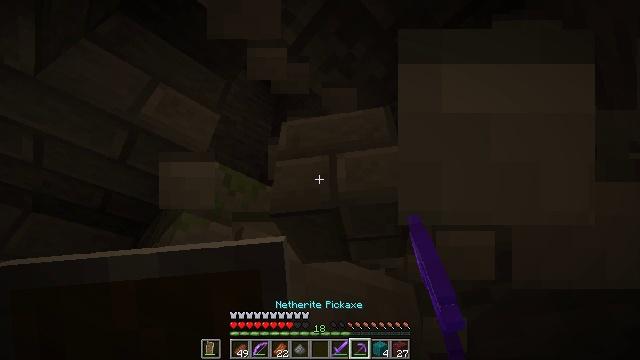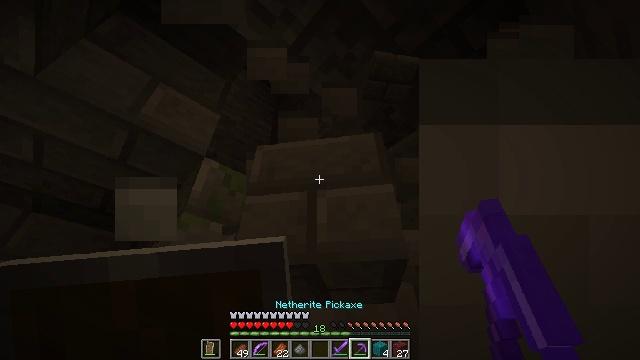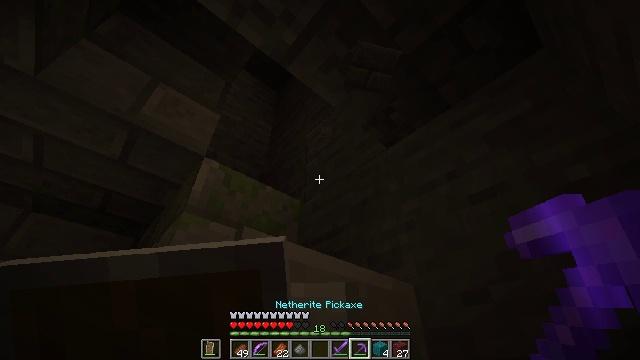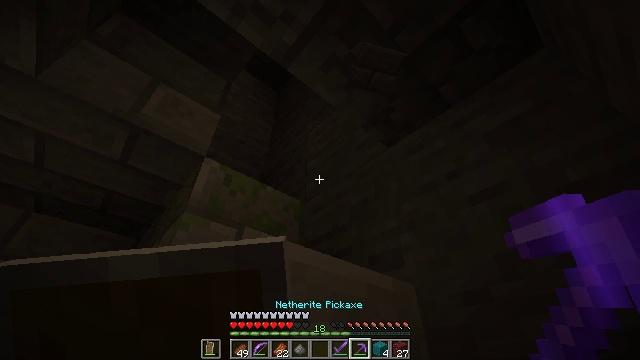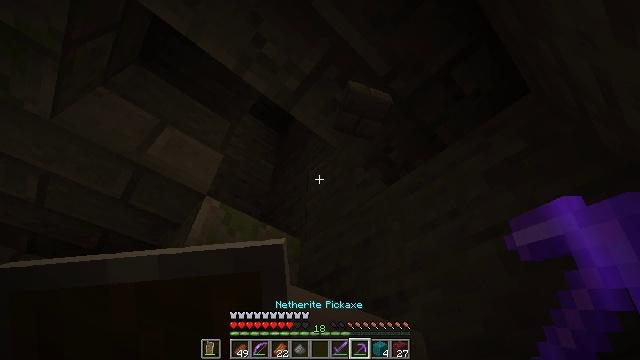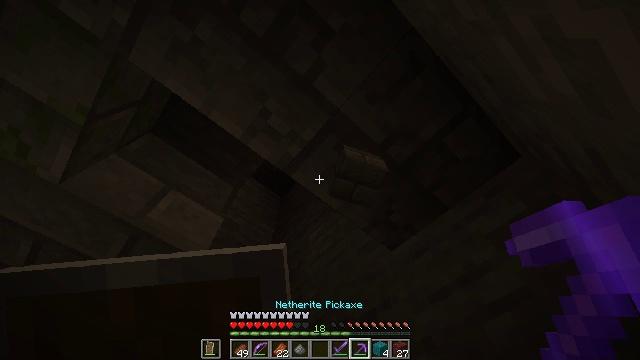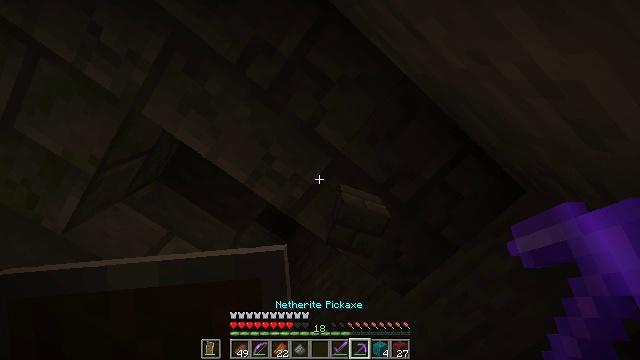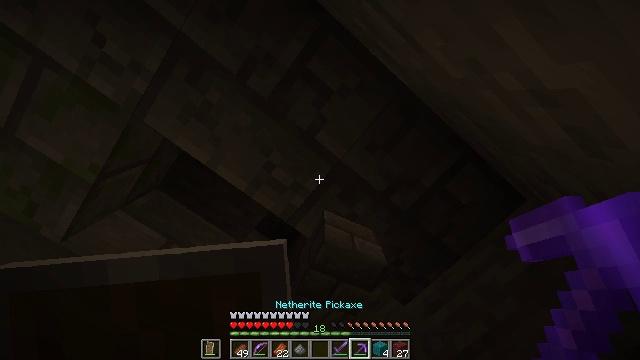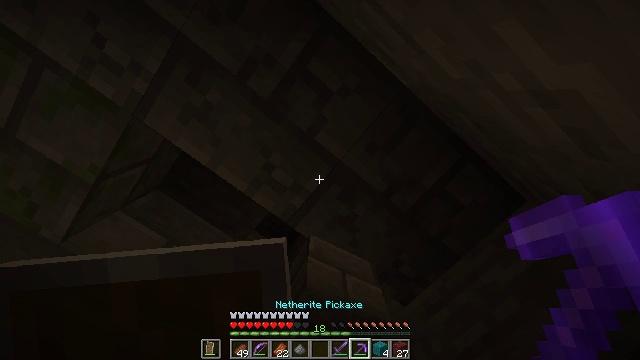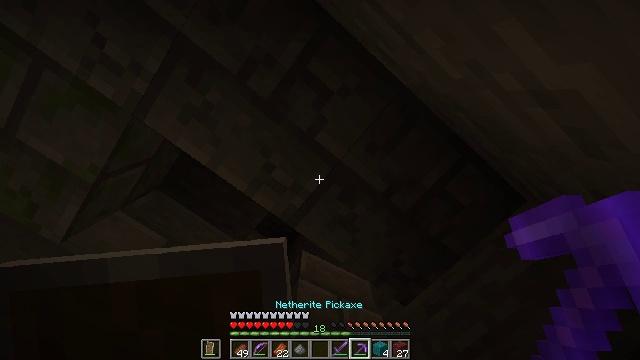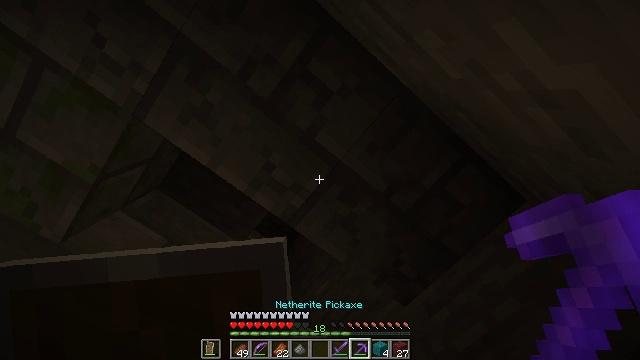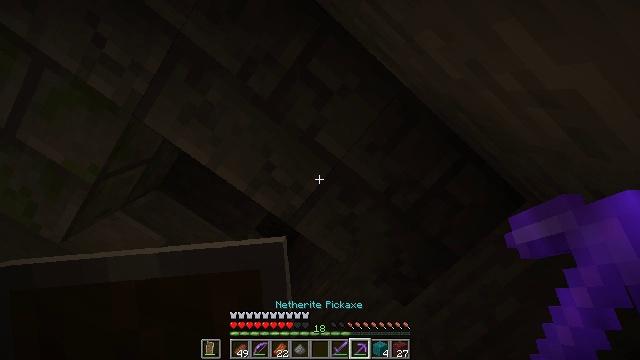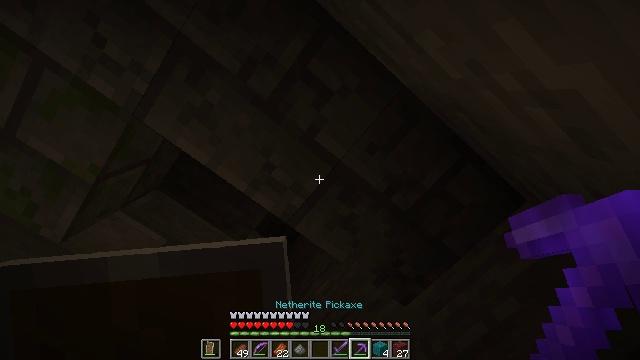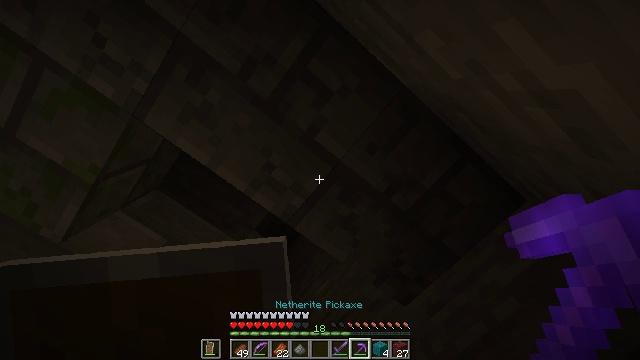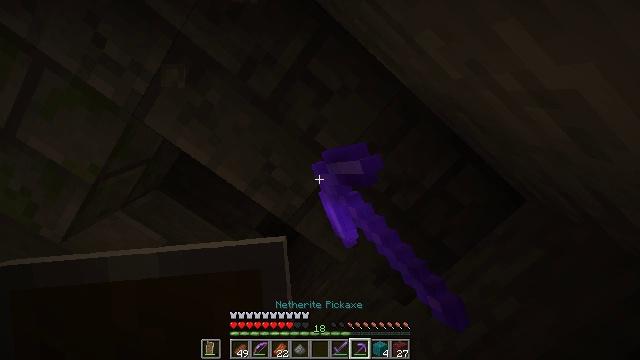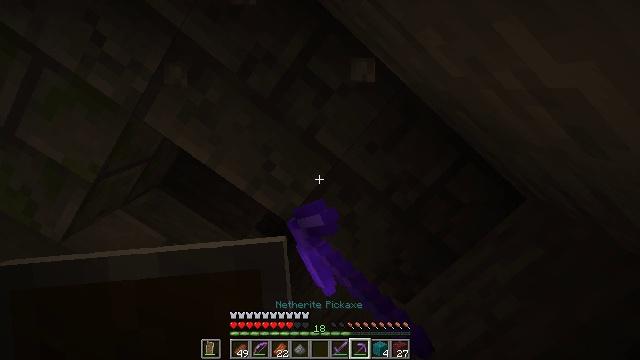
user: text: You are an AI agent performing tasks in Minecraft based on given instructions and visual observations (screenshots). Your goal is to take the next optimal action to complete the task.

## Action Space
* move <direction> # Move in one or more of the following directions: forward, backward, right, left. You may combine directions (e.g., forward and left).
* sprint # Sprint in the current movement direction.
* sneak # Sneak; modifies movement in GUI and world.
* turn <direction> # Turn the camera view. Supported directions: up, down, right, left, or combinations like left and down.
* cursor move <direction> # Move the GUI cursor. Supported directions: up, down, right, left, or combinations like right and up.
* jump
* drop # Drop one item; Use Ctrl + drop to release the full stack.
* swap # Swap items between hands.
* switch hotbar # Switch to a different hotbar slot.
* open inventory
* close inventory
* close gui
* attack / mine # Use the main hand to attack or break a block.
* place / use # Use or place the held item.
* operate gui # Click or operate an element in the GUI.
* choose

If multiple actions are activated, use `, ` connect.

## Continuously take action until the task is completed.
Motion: motion action
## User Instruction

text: Gather the cracked stone bricks from a structure.
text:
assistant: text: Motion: no_op
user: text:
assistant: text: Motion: no_op
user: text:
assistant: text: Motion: no_op
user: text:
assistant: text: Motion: turn up
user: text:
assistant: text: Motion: turn up
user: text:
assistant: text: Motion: turn left and up
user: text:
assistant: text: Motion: turn up
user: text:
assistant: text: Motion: no_op
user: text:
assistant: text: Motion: no_op
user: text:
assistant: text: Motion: no_op
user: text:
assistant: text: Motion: no_op
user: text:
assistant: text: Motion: no_op
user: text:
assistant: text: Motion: attack / mine
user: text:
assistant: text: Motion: attack / mine
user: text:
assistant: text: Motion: attack / mine
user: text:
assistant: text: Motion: turn right and down
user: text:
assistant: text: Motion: turn down, attack / mine
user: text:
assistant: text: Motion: attack / mine
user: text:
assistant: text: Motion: turn down, attack / mine
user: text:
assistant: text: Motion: attack / mine
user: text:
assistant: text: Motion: attack / mine
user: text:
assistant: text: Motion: attack / mine
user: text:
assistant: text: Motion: attack / mine
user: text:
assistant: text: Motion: attack / mine